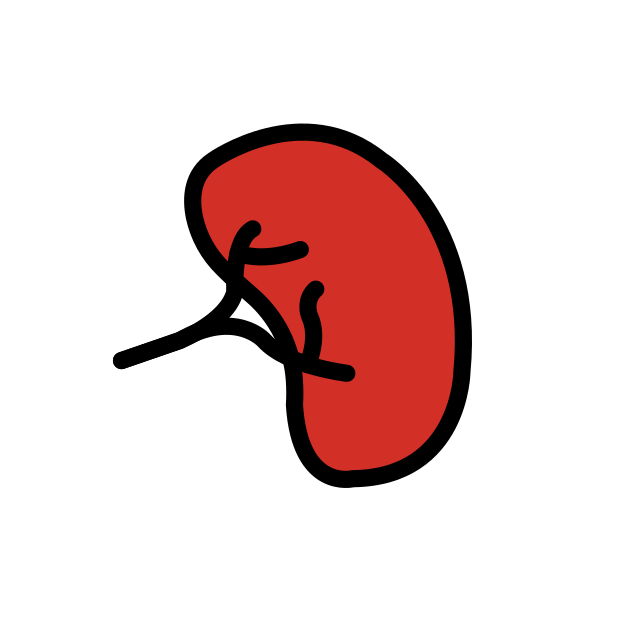
kidney